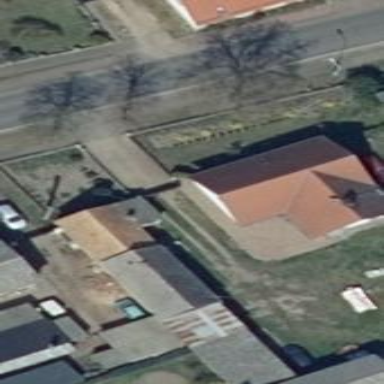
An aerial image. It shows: Simple house.